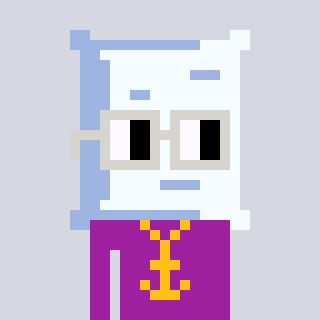
a pixel art character with square light gray glasses, a pillow-shaped head and a magenta-colored body on a cool background